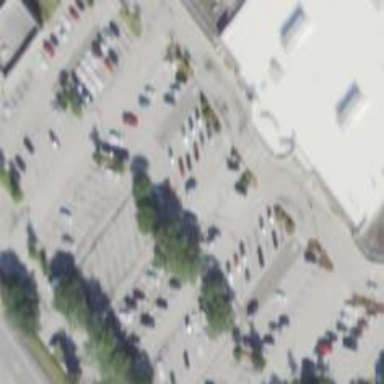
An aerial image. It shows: Parking space.